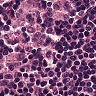
Metastatic tissue present: no